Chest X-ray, PA view. Patient: 28 years old, sex M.
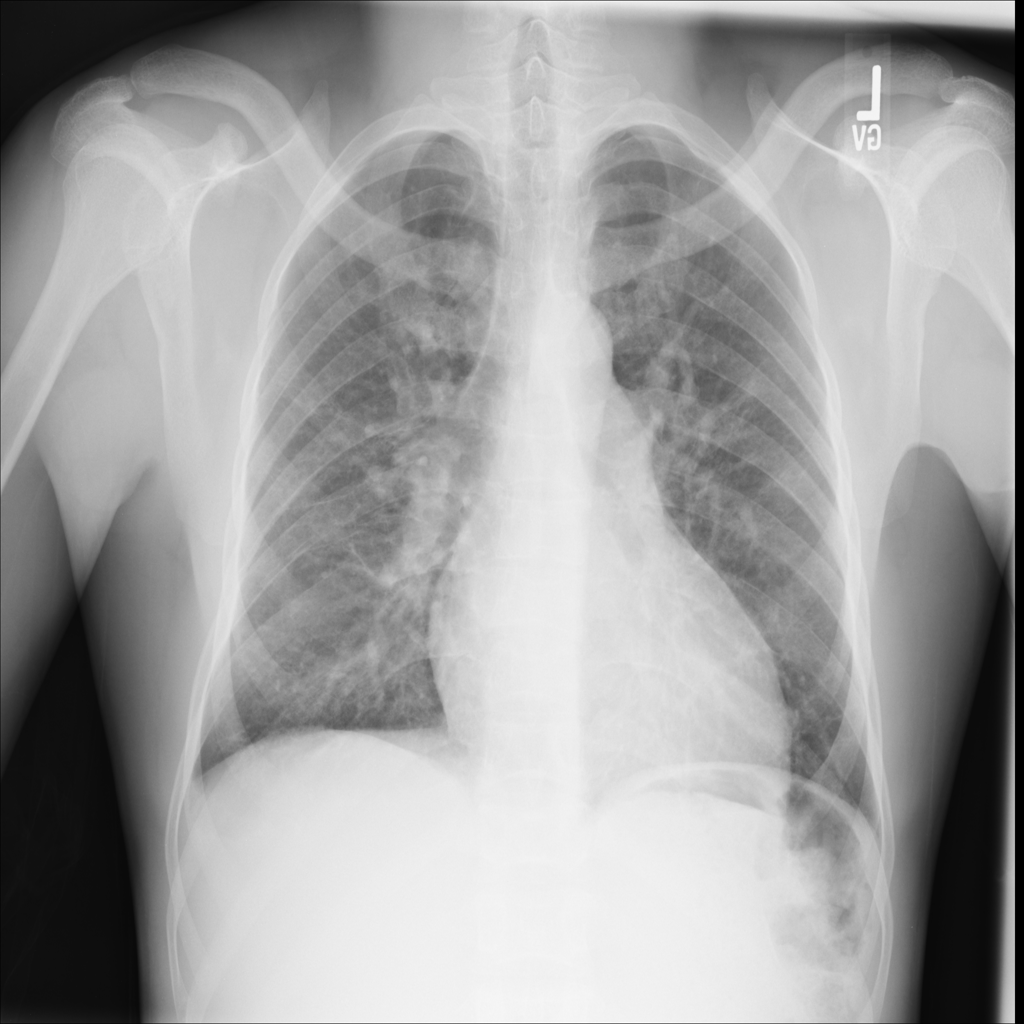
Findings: Infiltration